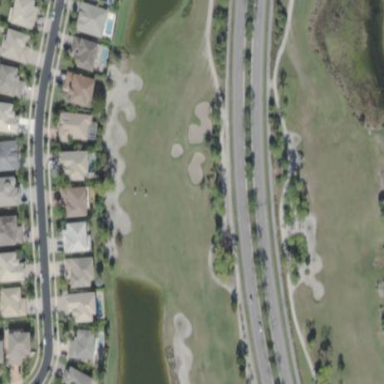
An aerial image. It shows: Grassy area designated as golf fairway.